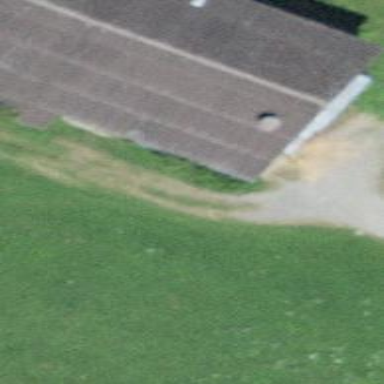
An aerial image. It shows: Barn.